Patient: sex F, age 34
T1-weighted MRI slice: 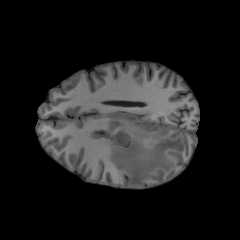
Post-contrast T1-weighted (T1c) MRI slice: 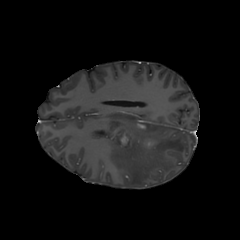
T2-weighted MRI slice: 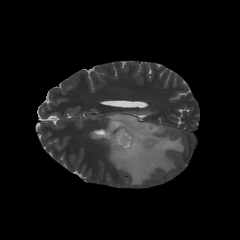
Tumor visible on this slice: yes
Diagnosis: Astrocytoma, IDH-mutant
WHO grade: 3